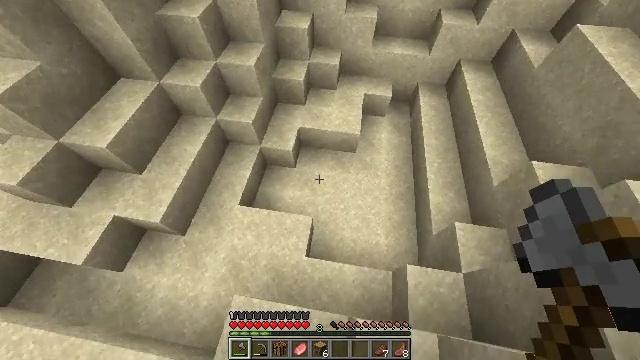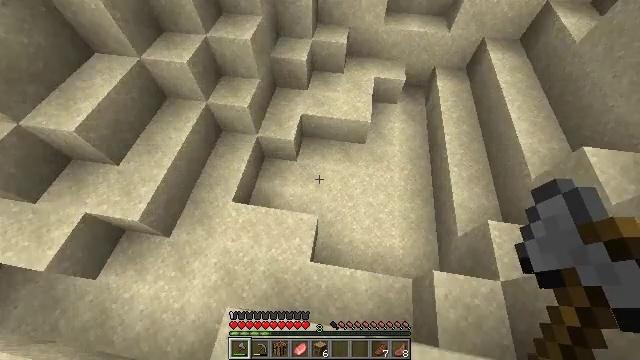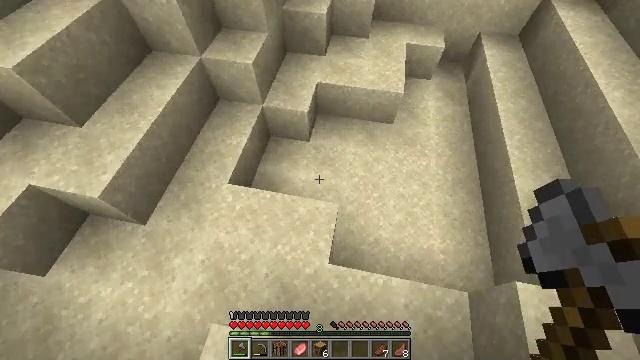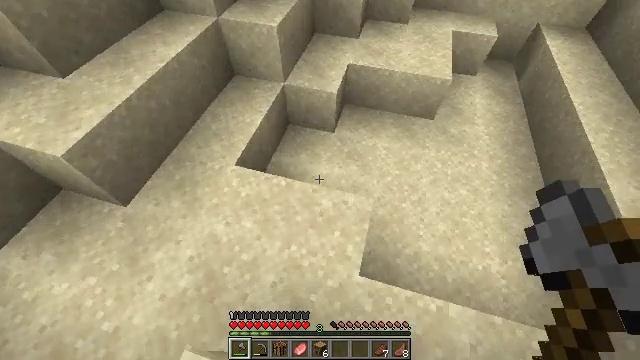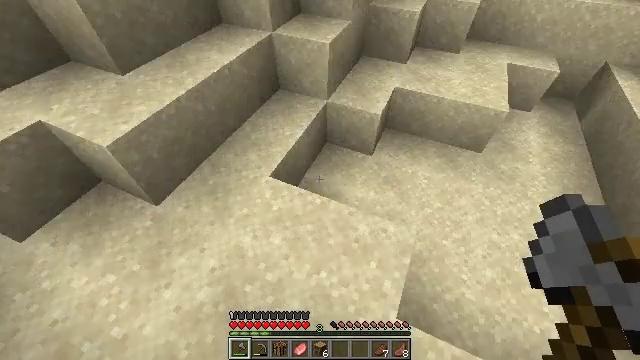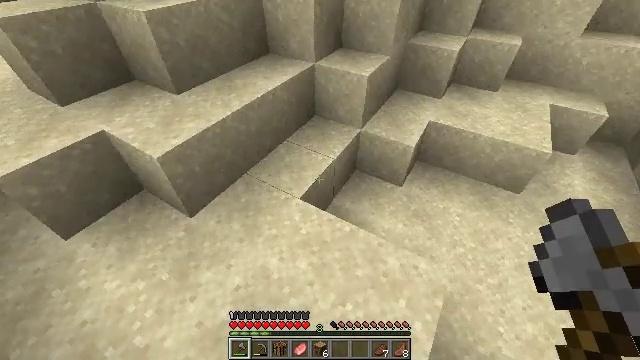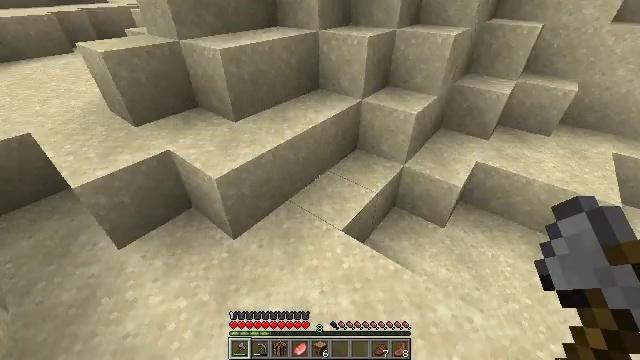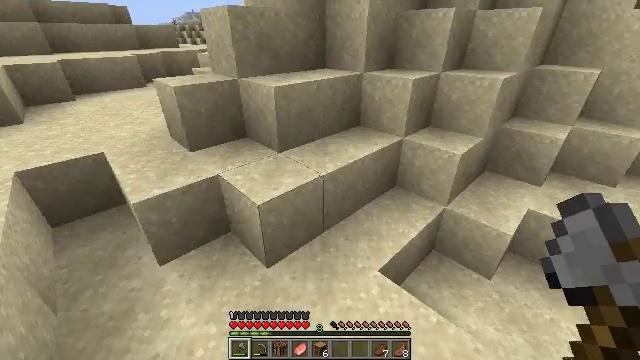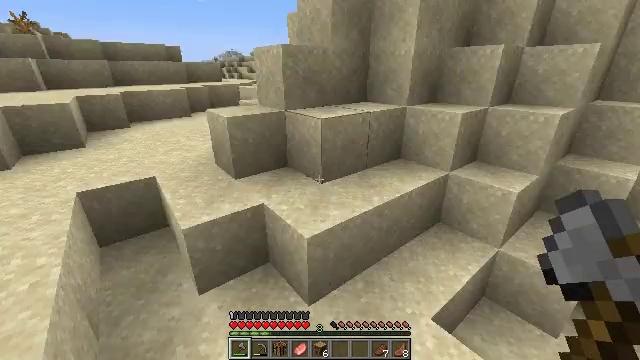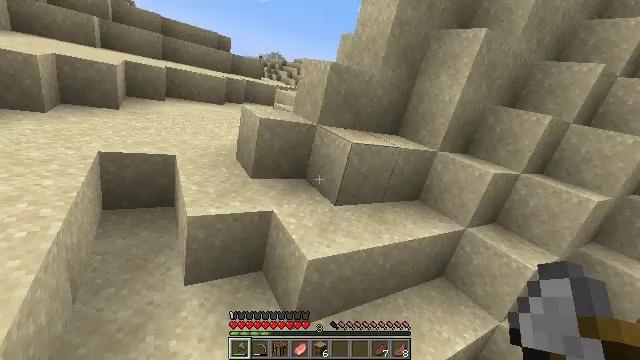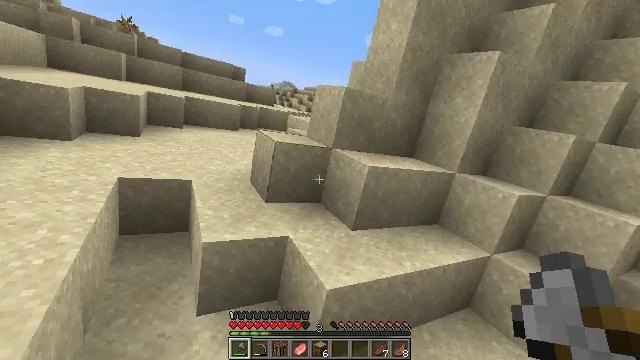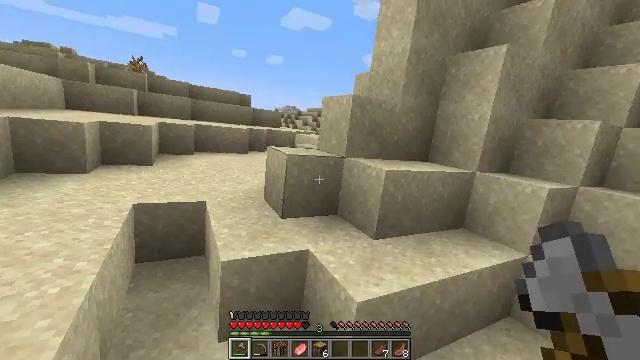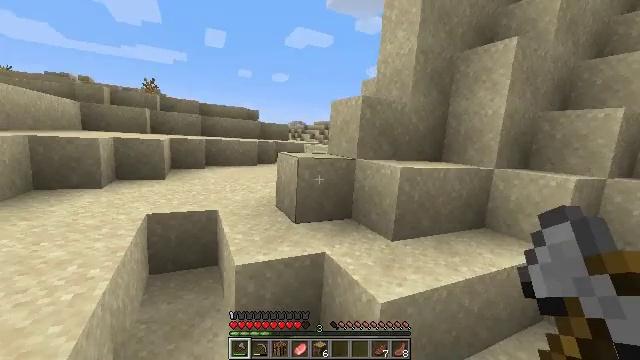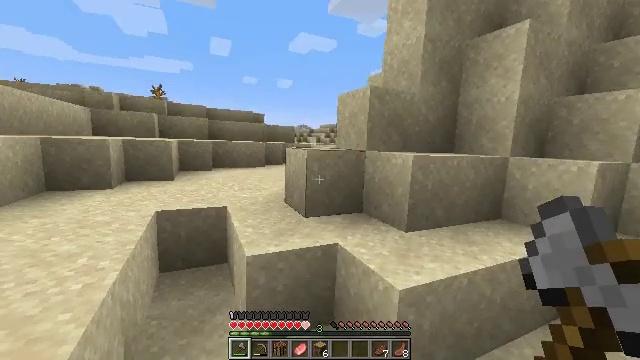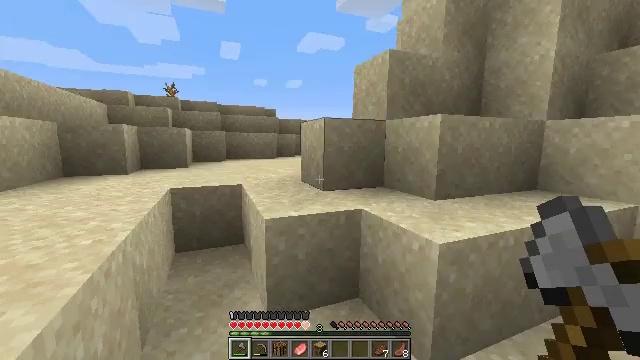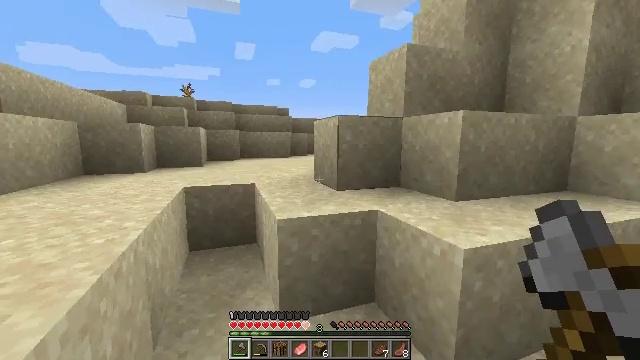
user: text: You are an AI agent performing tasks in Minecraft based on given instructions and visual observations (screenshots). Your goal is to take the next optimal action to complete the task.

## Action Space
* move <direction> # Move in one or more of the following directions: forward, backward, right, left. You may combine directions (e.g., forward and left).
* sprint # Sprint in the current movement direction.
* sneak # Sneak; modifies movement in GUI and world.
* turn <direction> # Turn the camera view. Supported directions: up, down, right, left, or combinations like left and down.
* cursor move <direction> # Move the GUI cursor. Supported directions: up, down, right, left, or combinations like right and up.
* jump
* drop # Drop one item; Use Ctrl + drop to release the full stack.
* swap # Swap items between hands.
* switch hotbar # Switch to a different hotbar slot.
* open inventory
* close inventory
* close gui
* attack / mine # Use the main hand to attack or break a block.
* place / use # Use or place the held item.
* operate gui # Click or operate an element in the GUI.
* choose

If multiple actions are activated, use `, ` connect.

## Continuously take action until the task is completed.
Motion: motion action
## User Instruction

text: Break the sand block.
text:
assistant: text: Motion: move left
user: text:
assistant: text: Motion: move back and move left, turn left
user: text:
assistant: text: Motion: move back and move left, turn left and up
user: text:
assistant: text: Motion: move back and move left, turn left and up
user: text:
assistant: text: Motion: move back and move left, turn left and up
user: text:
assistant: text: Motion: move left, turn left and up
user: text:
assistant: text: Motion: move left, turn left and up
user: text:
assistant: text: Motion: move forward and move left, turn left and up
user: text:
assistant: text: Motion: move forward and move left, turn left and up
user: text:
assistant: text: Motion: move forward and move left, turn left and up
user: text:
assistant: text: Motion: move forward and move left, turn left and up
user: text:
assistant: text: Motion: move forward and move left, turn left and up
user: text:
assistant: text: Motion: move forward, turn left
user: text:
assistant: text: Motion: move forward, turn left
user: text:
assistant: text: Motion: move forward, turn left
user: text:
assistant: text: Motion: move forward, sprint, turn left
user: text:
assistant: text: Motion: move forward, sprint
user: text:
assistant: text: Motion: move forward, sprint, jump
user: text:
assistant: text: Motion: move forward, sprint, jump
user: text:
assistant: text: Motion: move forward, sprint, jump
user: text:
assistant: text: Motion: move forward, sprint, jump
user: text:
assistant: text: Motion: move forward, sprint, jump
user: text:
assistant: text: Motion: move forward, sprint, jump
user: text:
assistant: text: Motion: move forward, sprint, jump
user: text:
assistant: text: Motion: move forward, sprint, jump
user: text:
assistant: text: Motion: move forward, sprint, jump
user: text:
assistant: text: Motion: move forward, sprint, jump
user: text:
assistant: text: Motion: move forward, sprint, jump
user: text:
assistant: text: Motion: move forward, sprint, jump
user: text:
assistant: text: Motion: move forward, sprint, turn right, jump